Question: I have trouble with the probability density function (p.d.f) of a log-normal distribution. I really need your help. As defined by wikipedia:
<URL>
The probability density function of a log-normal distribution is:

My problem is, how to define x variable in MATLAB? Thanks for your help!
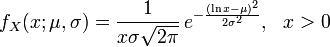
Answer: If you have the <URL>:
'''
y = lognpdf(x,mu,sigma);
'''
Though this is a very simple function - fully vectorized, it's effectively just:
> y = exp(-0.5*((log(x)-mu)./sigma).^2)./(x.*sqrt(2*pi).*sigma);
But you may want to check that 'x > 0' and 'sig > 0'. To create <URL> on the Wikipedia article that you cited, you can do:
'''
mu = 0;
sigma = [1;0.5;0.25];
x = 0:0.01:3;
y = lognpdf([x;x;x],mu,sigma(:,ones(1,length(x))));
figure; plot(x,y);
'''
When your question asks about defining 'x', maybe you're actually looking for log-normally distributed <URL>:
'''
r = lognrnd(mu,sigma);
'''